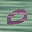
Label: 0